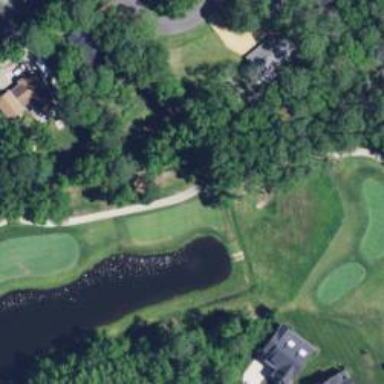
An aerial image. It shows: Path on asphalt surface crossing bridge. It is part of golf course.